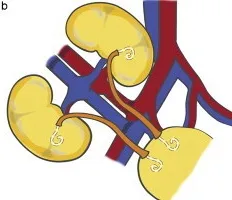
Transplantation of the kidney. The proximal aortic segment was anastomosed end-to-side to the right external iliac artery (EIA). The IVC (inferior vena cava) was sutured end-to-side to the right external iliac vein (EIV).
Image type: radiology (ct)